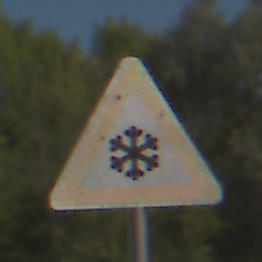
Verkehrszeichen: SchneeOderEisglaette
Umgebung: Outdoor, Nature
Tageszeit: Midday
Wetter: Clear
Licht: Natural
Jahreszeit: Summer
Kontrast: HighContrast